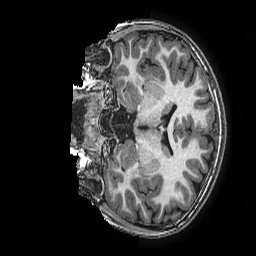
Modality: T1w
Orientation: coronal
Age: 9
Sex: female
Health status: ill
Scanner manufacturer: ge
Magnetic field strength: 3 T
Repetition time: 0.0077 s
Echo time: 0.003436 s